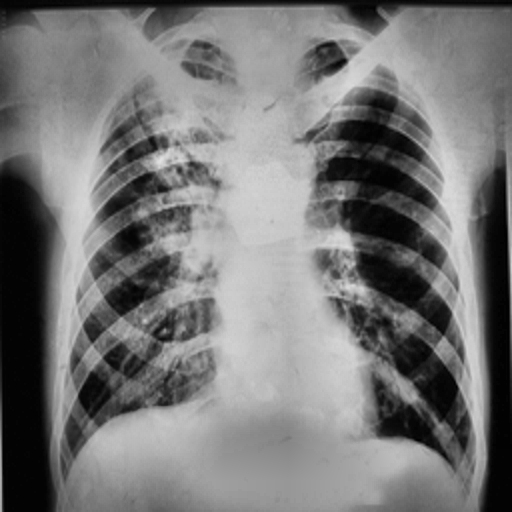
Finding: TUBERCULOSIS